Question: I'm trying to create a function "generate_tree(L)", that takes a list of letters and returns a binary tree. Where each letter is a leaf.
for example, with the list:
'''
L = ['A', 'B', 'C']
'''
the function should randomly return one of these trees:
'''
['A',['B', 'C']] or [['A','B'], 'C']
'''
Where the first example represent this tree:

Well it's not going too well - I had a solution but it also returned a lot of empty lists and it was a mess.
This is my attempt so far:
'''
from random import randint
def generate_tree(L):
n = len(L)
if not L: #base case yield empty
yield L
return
randomSplit = randint(1,n-1)
leftList = L[0:randomSplit]
rightList = L[randomSplit:]
List = ['A','B','C']
list(generate_tree(L))
'''
My attempt with randomSplit is to divide the list into two lists in a random non-empty position:
'''
['A','B','C'] --> leftList: ['A'], rightList: ['B','C']
'''
I know I need to send leftList and rightList recursively, but I can't get it right. I would love your take on this issue
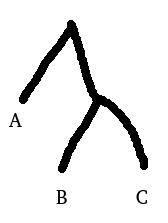
Answer: This solution chooses a random split point and divides the list down from there:
'''
from random import randint
def tree(lst):
if len(lst) == 1:
return lst[0]
elif len(lst) <= 2:
return lst
else:
ix = randint(1, len(lst) - 1)
retval = [tree(lst[:ix]) , tree(lst[ix:])]
return retval
'''
'tree(['A','B','C'])' only produces one of the two required outputs.
Sample outputs from:
'''
for _ in range(10):
print(tree(['A','B','C','D']))
[['A', 'B'], ['C', 'D']]
[[['A', 'B'], 'C'], 'D']
['A', [['B', 'C'], 'D']]
[['A', 'B'], ['C', 'D']]
[['A', 'B'], ['C', 'D']]
['A', [['B', 'C'], 'D']]
[['A', ['B', 'C']], 'D']
[['A', ['B', 'C']], 'D']
[[['A', 'B'], 'C'], 'D']
['A', ['B', ['C', 'D']]]
'''